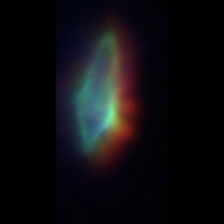
Taxon: Gyrodinium
Group: Dinoflagellates